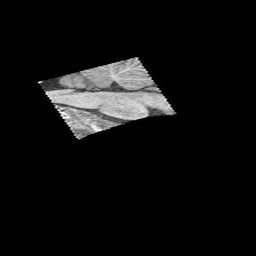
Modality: UNIT1
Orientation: sagittal